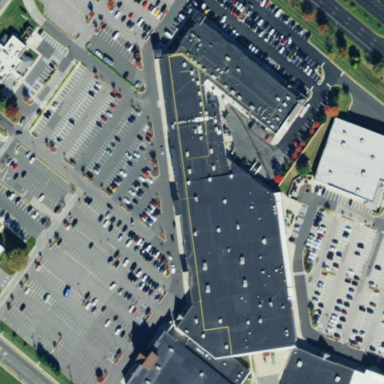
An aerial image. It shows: Retail building.